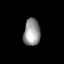
Tissue: lung
Cell type: Epithelial cells
Senescence score: 0.1769
Nuclear area (px): 441
Mean DAPI intensity: 150.404